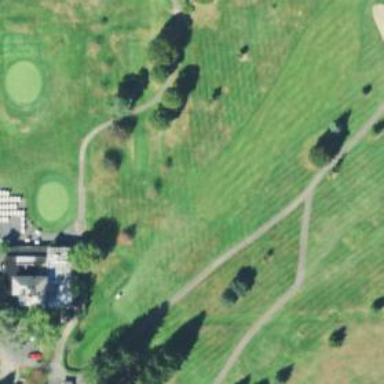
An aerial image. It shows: Pathway for golfing.